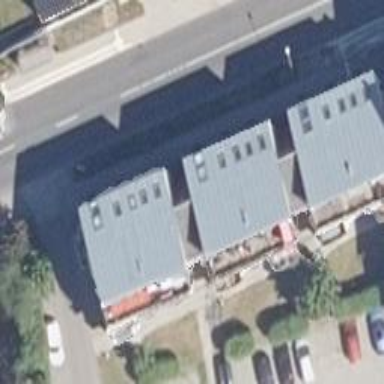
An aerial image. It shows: Residential building with skillion roof shape.